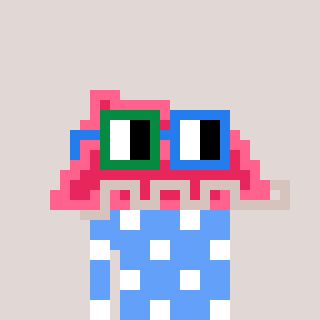
a pixel art character with square green and blue glasses, a retainer-shaped head and a blue-colored body on a warm background